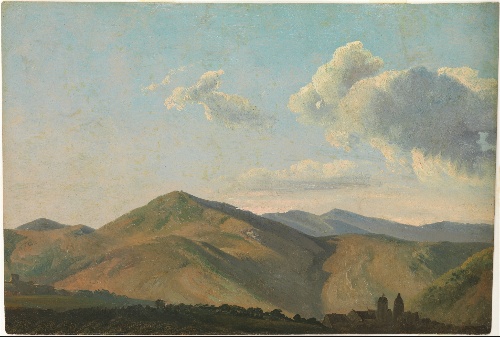
Title: Mountainous Landscape at Vicovaro
Artist: Simon Denis
Artist bio: Flemish, Antwerp 1755–1813 Naples
Date: ca. 1786–97
Object type: Painting
Classification: Paintings
Medium: Oil on paper
Dimensions: 8 5/8 x 12 7/8 in. (21.9 x 32.7 cm)
Department: European Paintings
Credit line: The Whitney Collection, Gift of Wheelock Whitney III, and Purchase, Gift of Mr. and Mrs. Charles S. McVeigh, by exchange, 2003
Accession year: 2003
Repository: Metropolitan Museum of Art, New York, NY
Tags: Mountains|Landscapes